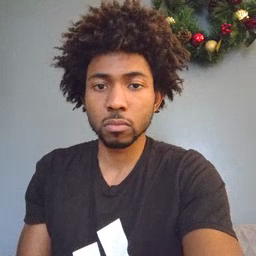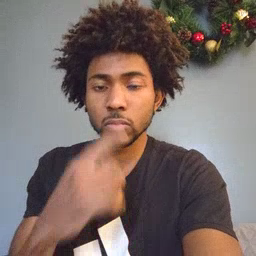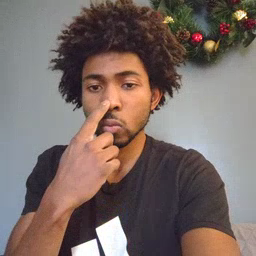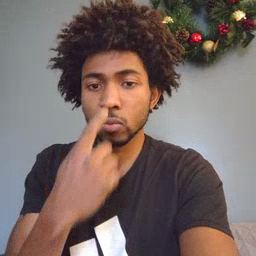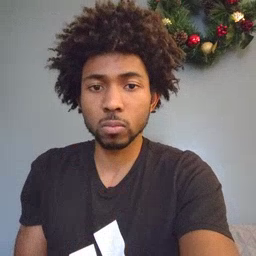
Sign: nose